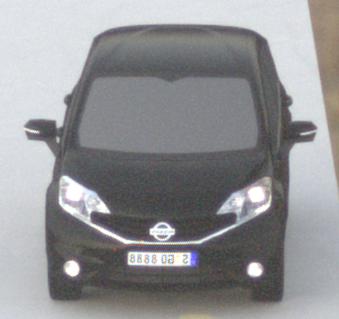
Make: Nissan
Model: Note 1.2
Detailed model: Note (E12) (10/13 - 12/16)
Model produced from: 2013/10
Model produced until: 2015/09
Doors: 5
Color: black
Road condition: dry road
Daytime: sunrise or sunset
Contrast: low contrast